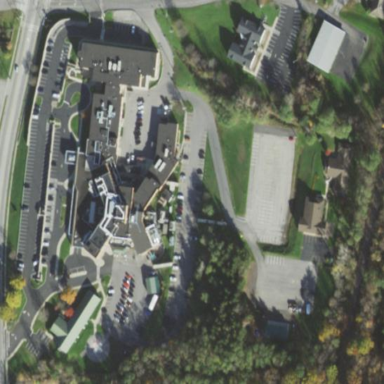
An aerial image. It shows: Healthcare facility identified as hospital.